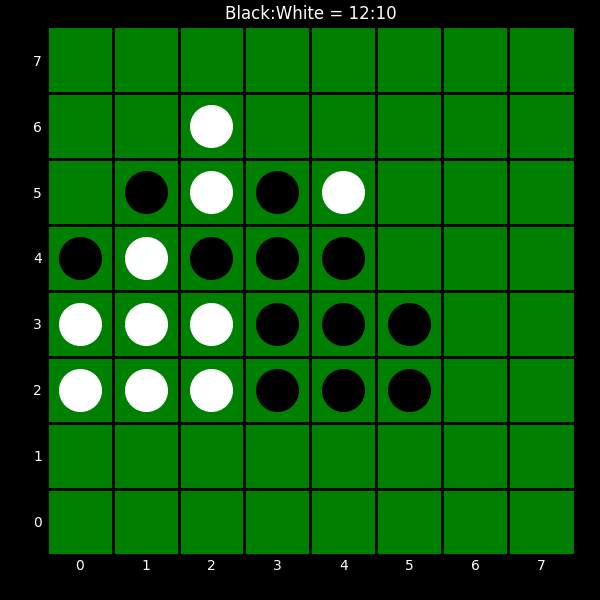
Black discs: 12
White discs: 10